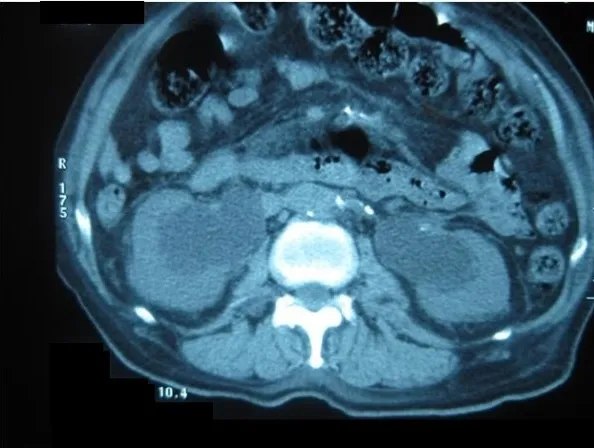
Computed tomography scan of the abdomen showing bilateral hydronephrosis and hydroureters. Computed tomography image showing bilateral hydronephrosis and hydroureters due to bladder outlet obstruction. The patient's creatinine was significantly elevated from post-renal failure. After catheterization, creatinine normalized.
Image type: radiology (ct)